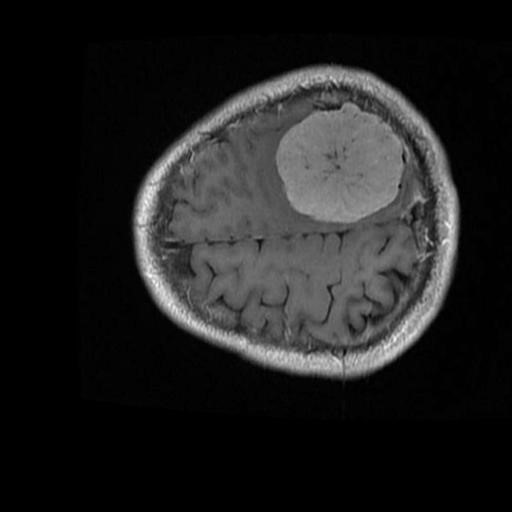
Label: brain_menin